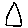
Label: triangle